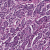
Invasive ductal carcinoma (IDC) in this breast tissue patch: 1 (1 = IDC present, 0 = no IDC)